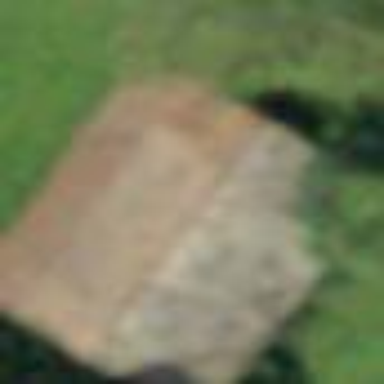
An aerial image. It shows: Rural barn.